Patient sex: F
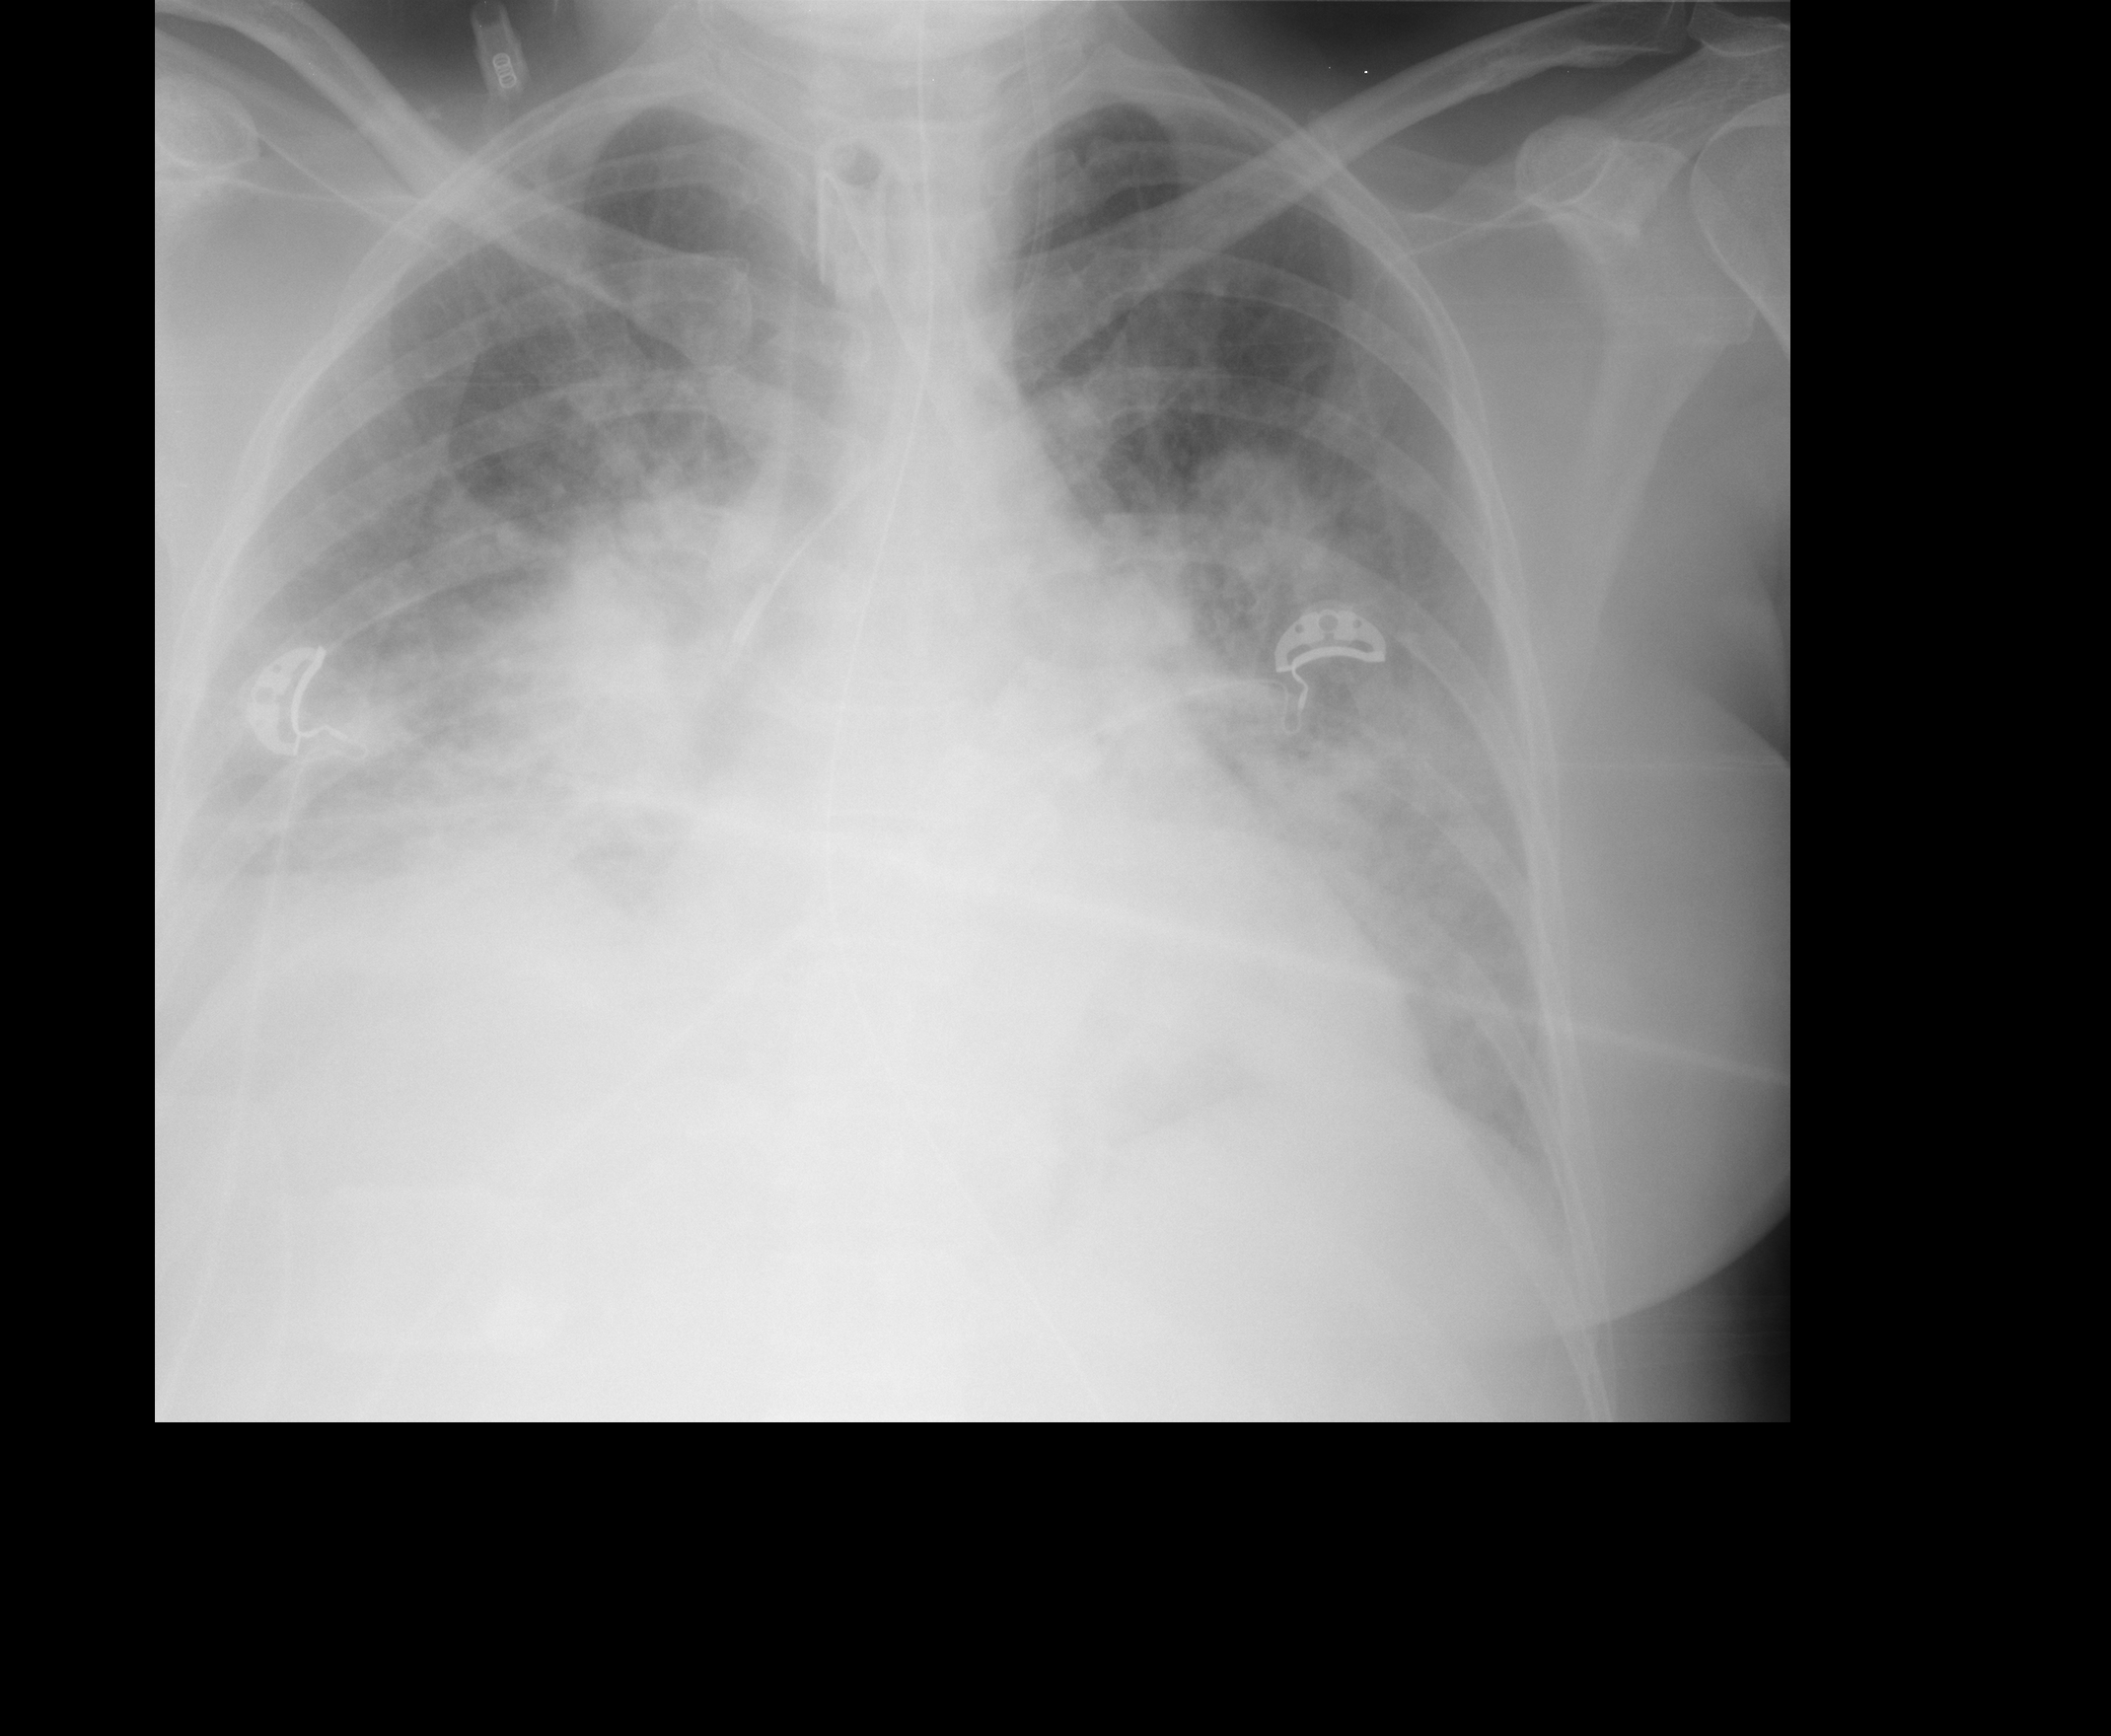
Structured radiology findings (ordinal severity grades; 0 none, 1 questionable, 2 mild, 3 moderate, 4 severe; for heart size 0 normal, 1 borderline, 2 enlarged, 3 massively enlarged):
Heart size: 0
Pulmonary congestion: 0
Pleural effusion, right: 0
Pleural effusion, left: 1
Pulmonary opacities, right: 4
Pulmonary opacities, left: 3
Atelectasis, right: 3
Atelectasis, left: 3